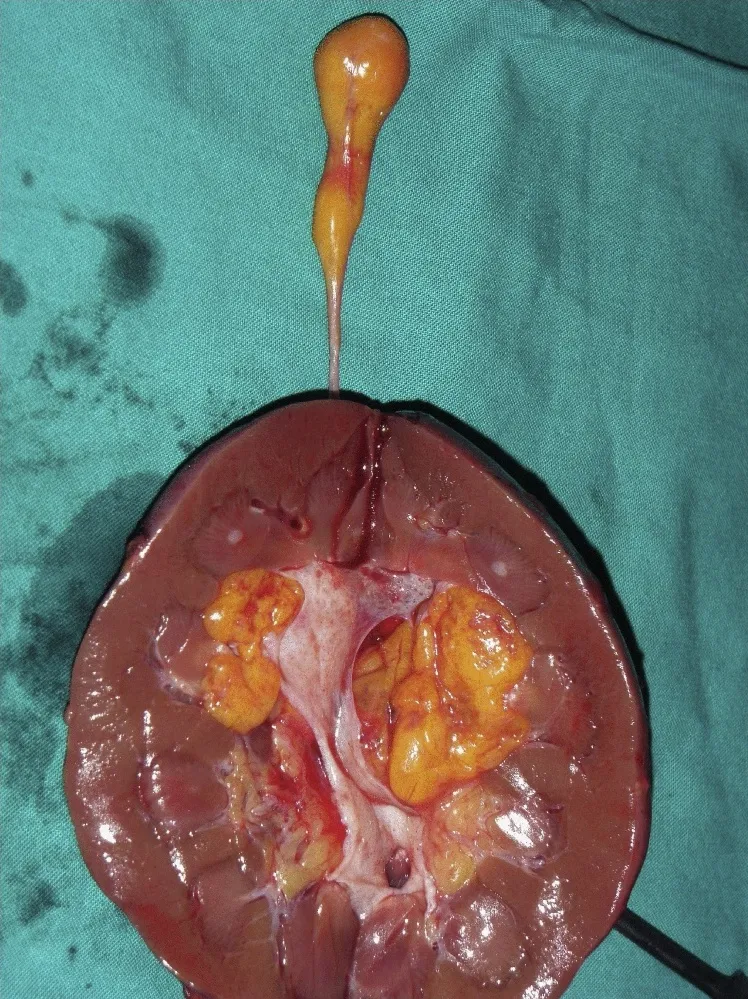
Coronal incision of the right kidney revealing the fatty tumor in the renal pelvis. The thrombus here is shown behind the kidney and is of the same gross appearance as the renal tumor.
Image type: medical_photograph (other_medical_photograph)